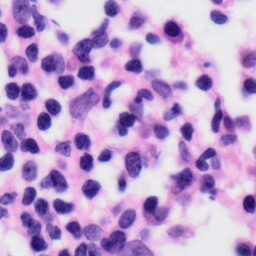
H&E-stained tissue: Skin